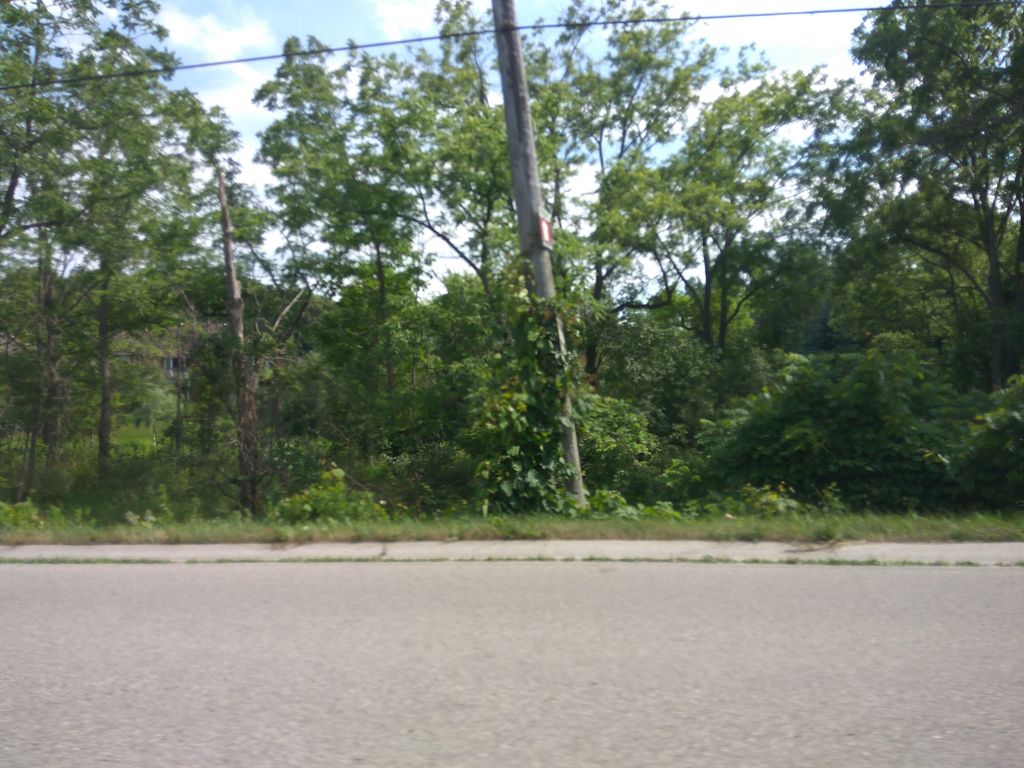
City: kitchener-waterloo